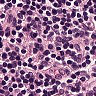
Metastatic tissue present: no